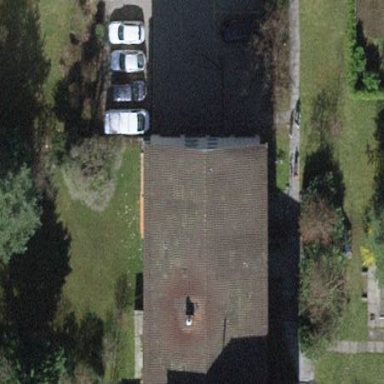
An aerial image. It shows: Gabled apartments building with roof tiles.